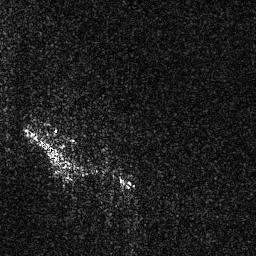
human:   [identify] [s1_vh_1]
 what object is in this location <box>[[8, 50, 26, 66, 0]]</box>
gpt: <ref>1 large ship at the left</ref>